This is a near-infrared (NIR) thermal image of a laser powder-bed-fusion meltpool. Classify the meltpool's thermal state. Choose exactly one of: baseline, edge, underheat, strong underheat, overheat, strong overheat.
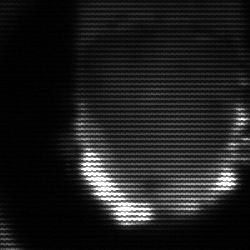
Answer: baseline